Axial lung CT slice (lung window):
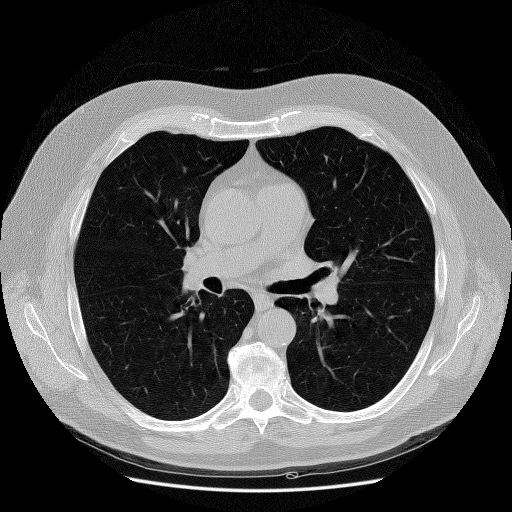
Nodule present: no